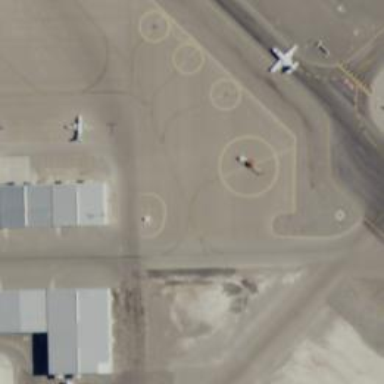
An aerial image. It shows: View of taxiway at the airport.